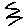
Label: zigzag